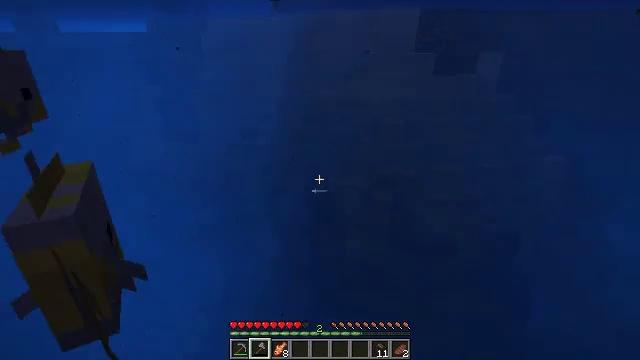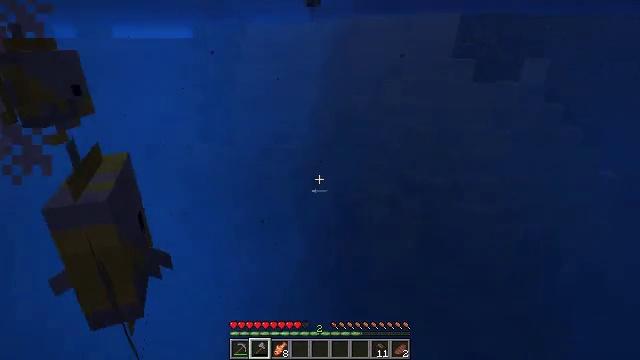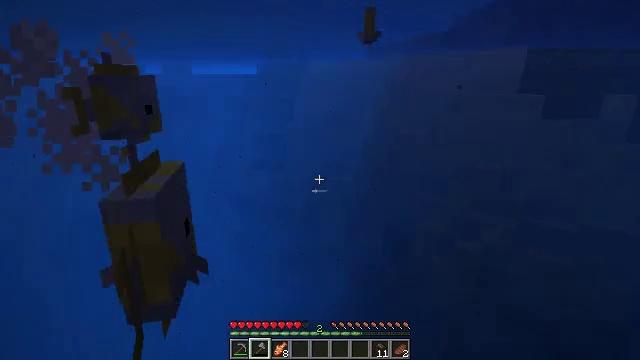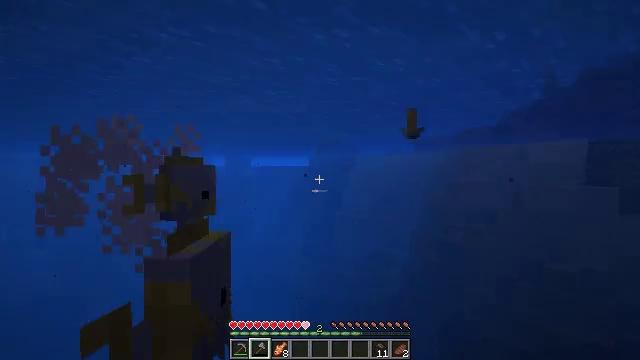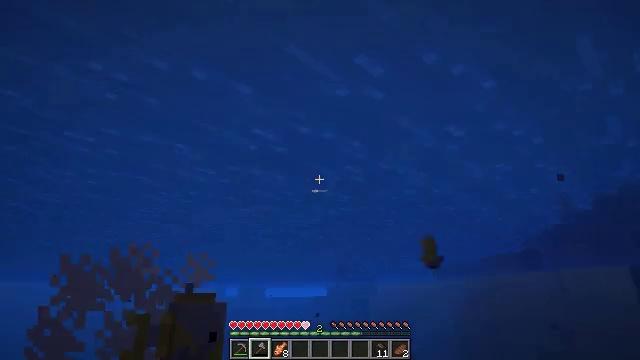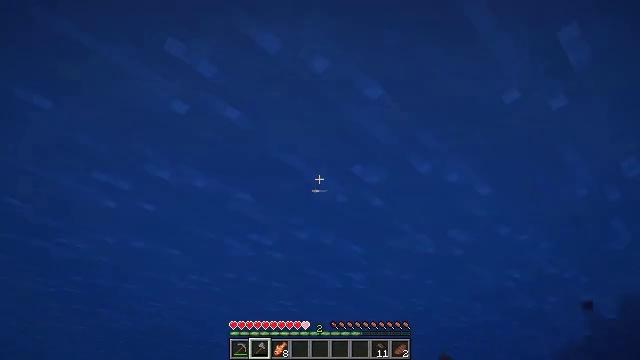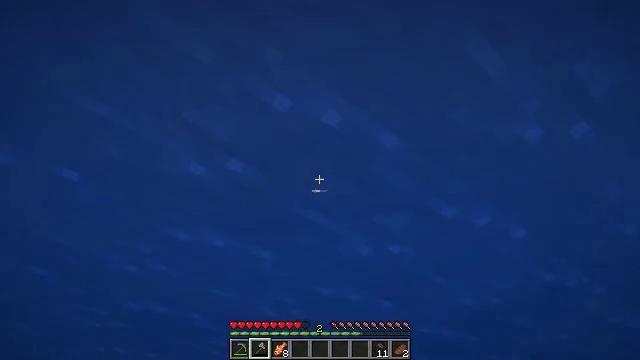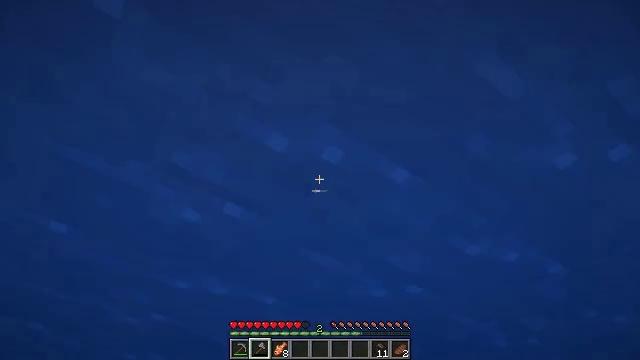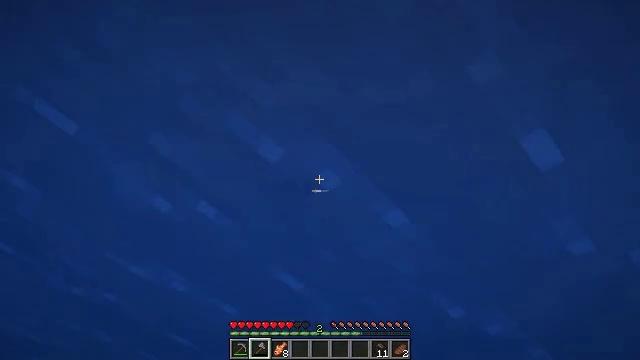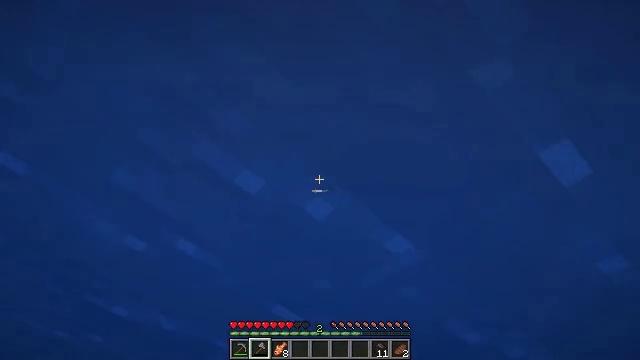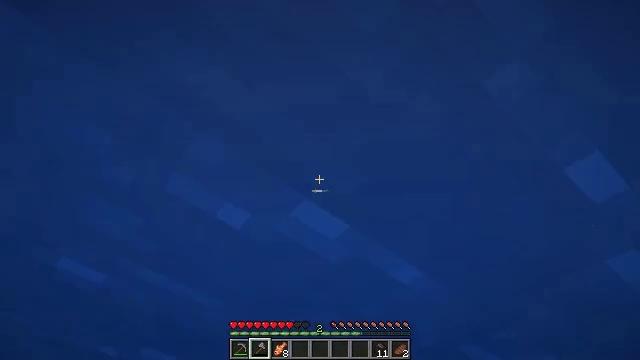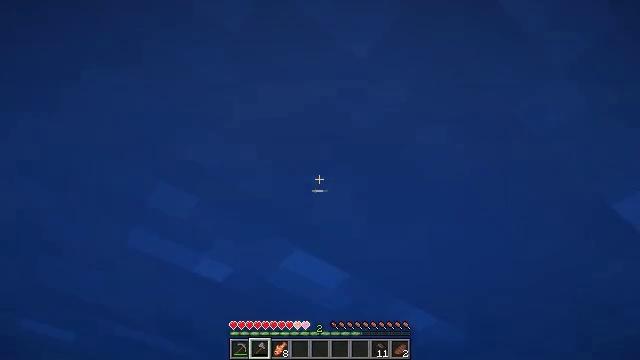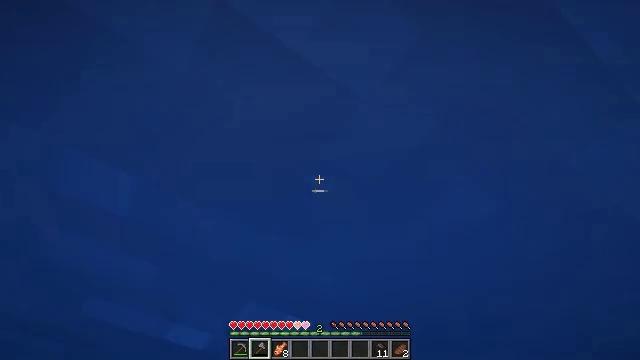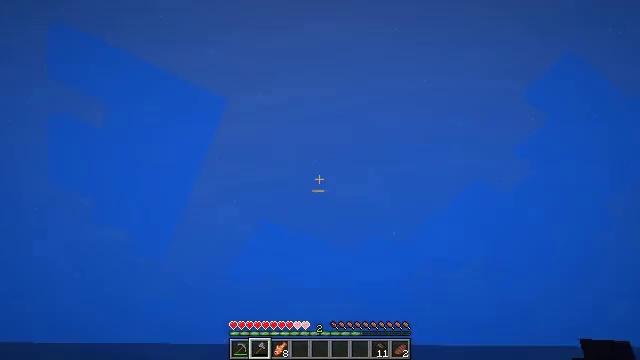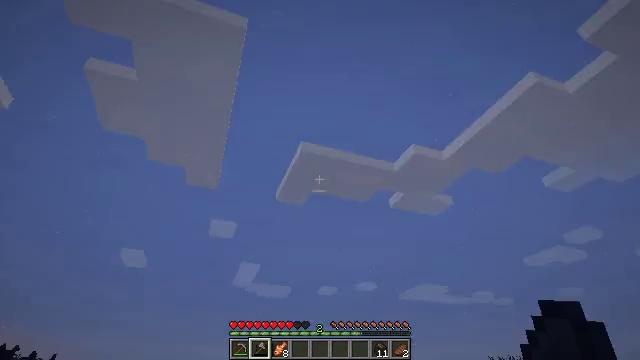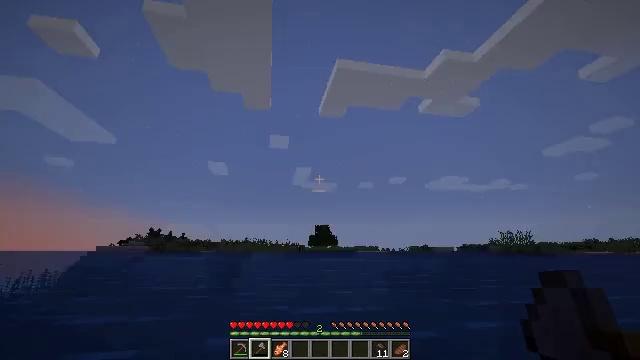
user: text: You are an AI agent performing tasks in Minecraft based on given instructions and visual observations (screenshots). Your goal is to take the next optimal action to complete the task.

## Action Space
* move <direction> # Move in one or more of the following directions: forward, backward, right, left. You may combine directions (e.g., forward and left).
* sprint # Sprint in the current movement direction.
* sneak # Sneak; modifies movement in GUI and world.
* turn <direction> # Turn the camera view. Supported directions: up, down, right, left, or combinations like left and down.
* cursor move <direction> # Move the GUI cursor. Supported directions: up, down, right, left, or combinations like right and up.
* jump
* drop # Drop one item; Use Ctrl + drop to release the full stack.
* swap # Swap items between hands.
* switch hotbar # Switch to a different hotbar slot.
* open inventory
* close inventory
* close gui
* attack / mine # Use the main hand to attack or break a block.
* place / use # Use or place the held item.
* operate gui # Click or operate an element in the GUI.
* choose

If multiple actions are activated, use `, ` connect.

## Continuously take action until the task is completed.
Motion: motion action
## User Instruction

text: Combat the tropical fish.
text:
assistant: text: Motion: move forward, turn left
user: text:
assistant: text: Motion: turn left and up
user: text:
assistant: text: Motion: turn left and up, jump
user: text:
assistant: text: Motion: turn left and up, jump
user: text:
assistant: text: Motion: turn up, jump
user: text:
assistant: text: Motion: turn left and up, jump
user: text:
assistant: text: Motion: turn left and up, jump
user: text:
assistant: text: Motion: jump
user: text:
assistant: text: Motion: jump
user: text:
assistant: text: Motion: jump
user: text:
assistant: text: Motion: jump
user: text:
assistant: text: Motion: jump
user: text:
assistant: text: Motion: turn left and down, jump
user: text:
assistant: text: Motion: turn left and down, jump
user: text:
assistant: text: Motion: turn left and down, jump
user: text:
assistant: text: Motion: turn left and down, jump
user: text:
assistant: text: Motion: turn left and down, jump
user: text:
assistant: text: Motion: turn left, jump
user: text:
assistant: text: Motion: jump
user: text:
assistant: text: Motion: no_op
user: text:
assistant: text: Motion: turn right
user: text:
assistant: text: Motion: turn left and up
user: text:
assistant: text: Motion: turn left
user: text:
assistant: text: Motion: turn left
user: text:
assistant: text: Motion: turn left and down
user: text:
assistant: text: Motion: move right, turn left and down
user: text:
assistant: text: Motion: move right, turn left
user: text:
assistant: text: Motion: move right, turn left
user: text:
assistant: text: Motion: move right
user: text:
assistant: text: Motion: move right